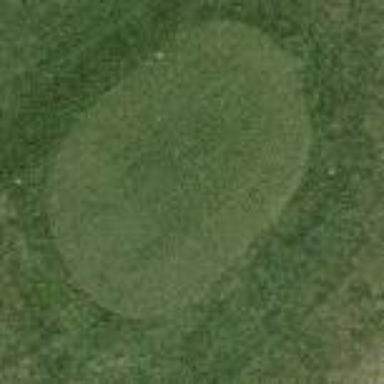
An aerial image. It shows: Grassy area designated as golf tee.